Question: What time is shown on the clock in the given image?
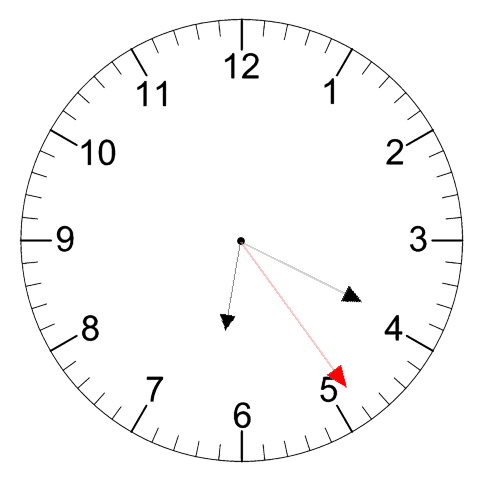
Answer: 06:19:24